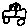
Label: car